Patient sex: F
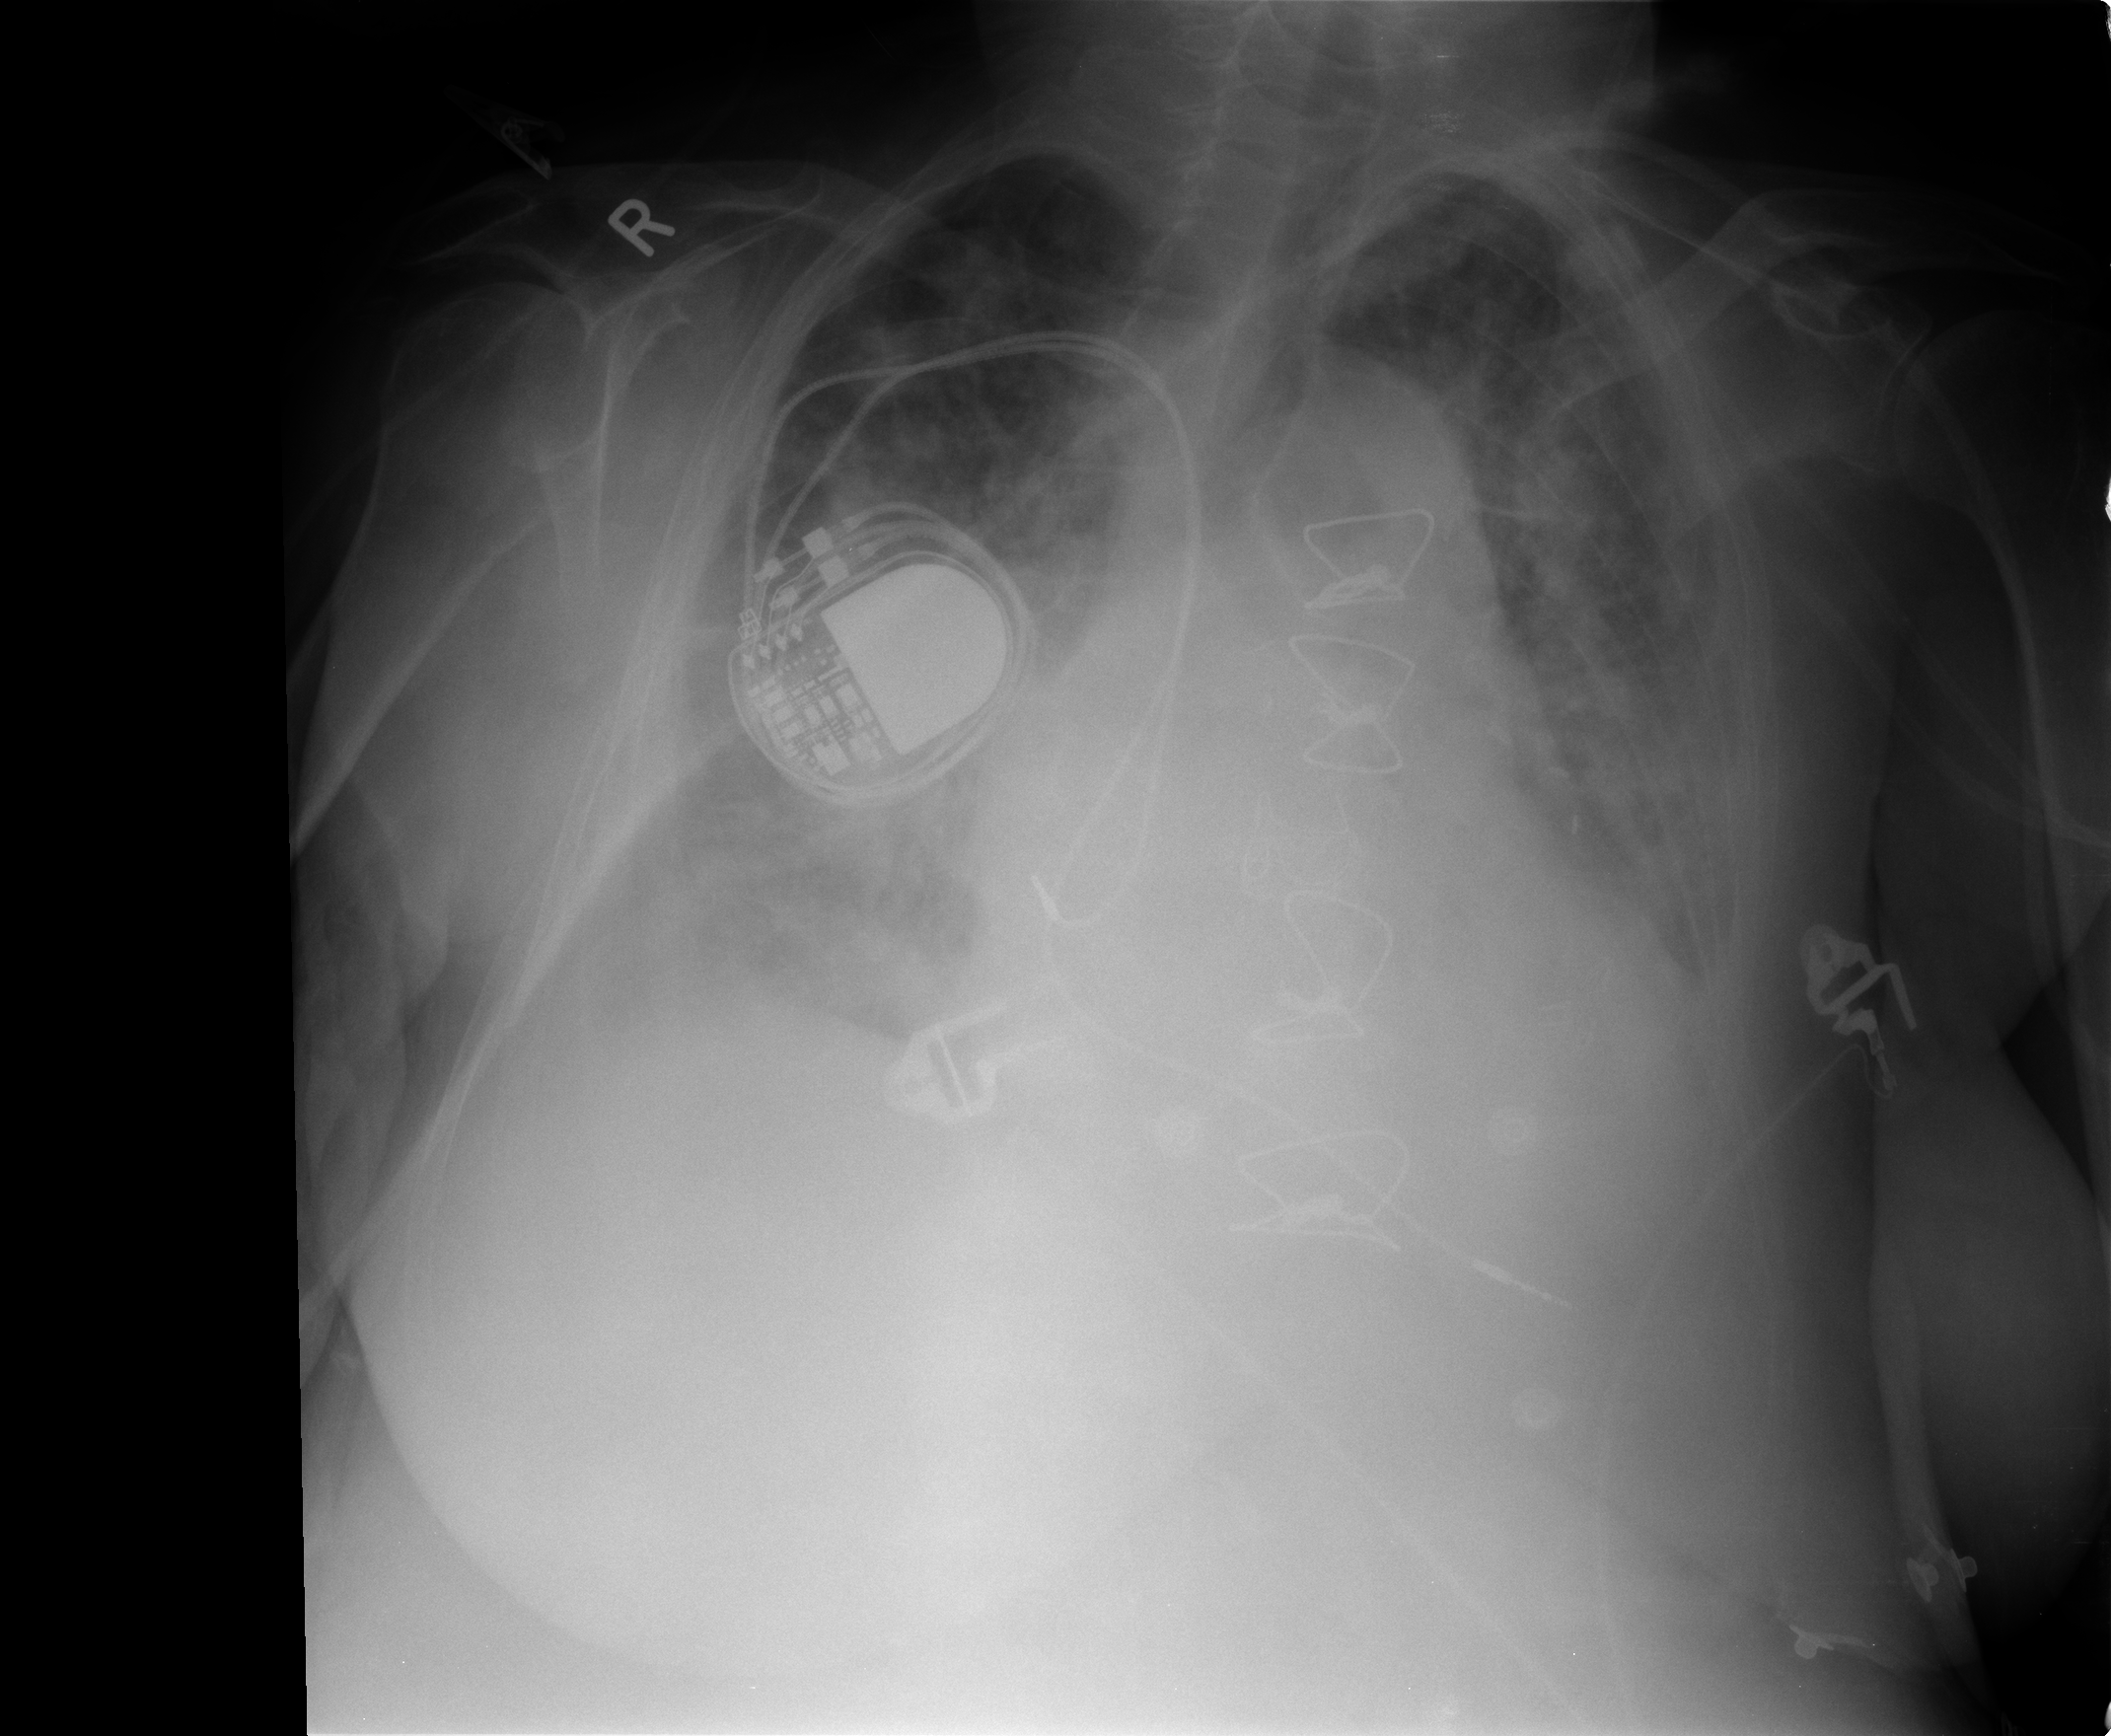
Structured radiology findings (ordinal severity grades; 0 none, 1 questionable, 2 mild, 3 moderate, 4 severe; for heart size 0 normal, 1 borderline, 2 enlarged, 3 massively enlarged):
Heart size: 2
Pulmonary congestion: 3
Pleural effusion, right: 2
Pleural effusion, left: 2
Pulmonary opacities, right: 3
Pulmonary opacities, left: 3
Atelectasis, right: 2
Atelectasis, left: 3